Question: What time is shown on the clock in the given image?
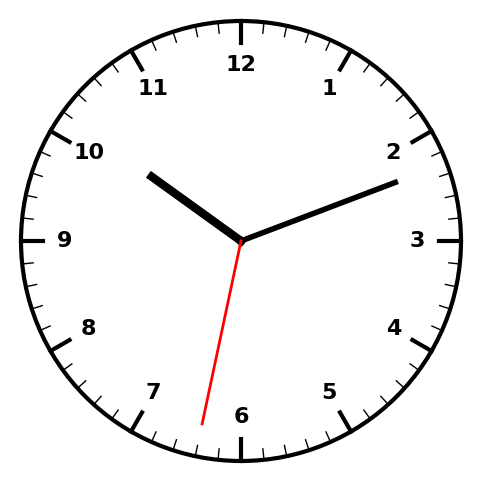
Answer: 10:11:32